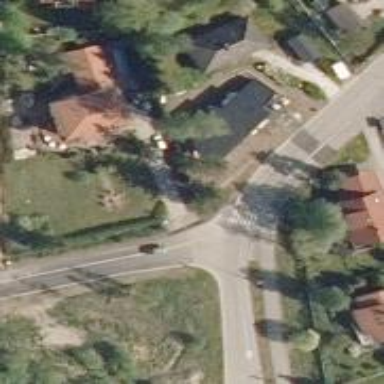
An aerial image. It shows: Uncontrolled crossing on the road.